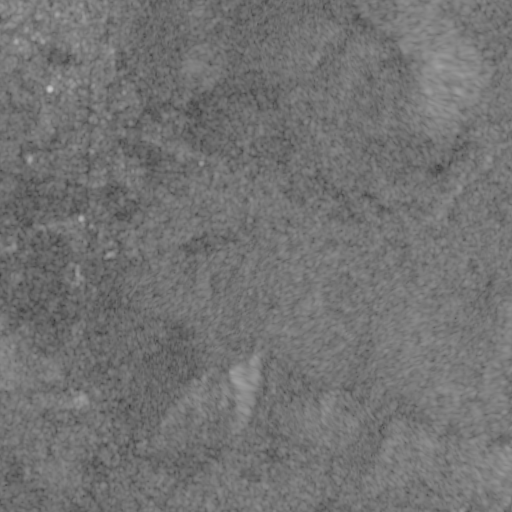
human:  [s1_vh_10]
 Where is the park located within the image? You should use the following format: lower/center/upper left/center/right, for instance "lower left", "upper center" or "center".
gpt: The park is located in the upper left of the image.
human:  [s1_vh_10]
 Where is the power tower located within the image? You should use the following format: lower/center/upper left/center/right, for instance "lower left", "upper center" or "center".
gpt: The power tower is located in the lower left of the image.
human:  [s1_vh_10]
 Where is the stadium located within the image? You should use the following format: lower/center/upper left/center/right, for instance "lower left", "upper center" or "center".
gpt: The stadium is located in the upper left of the image.
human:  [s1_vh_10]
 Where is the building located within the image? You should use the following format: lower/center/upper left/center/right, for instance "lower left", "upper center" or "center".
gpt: There is no building in the image.

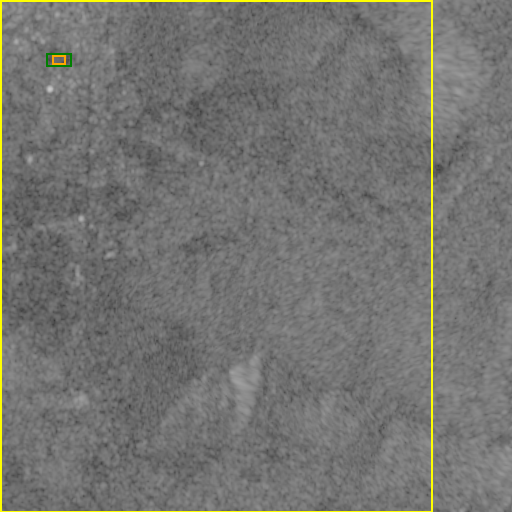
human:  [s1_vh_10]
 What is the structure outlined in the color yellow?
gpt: The structure outlined in yellow is a crop field.
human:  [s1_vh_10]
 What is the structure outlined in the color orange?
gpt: The structure outlined in orange is a park.
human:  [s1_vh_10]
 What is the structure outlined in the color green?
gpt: The structure outlined in green is a stadium.
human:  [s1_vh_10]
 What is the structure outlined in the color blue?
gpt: There is no blue outline.